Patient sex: F
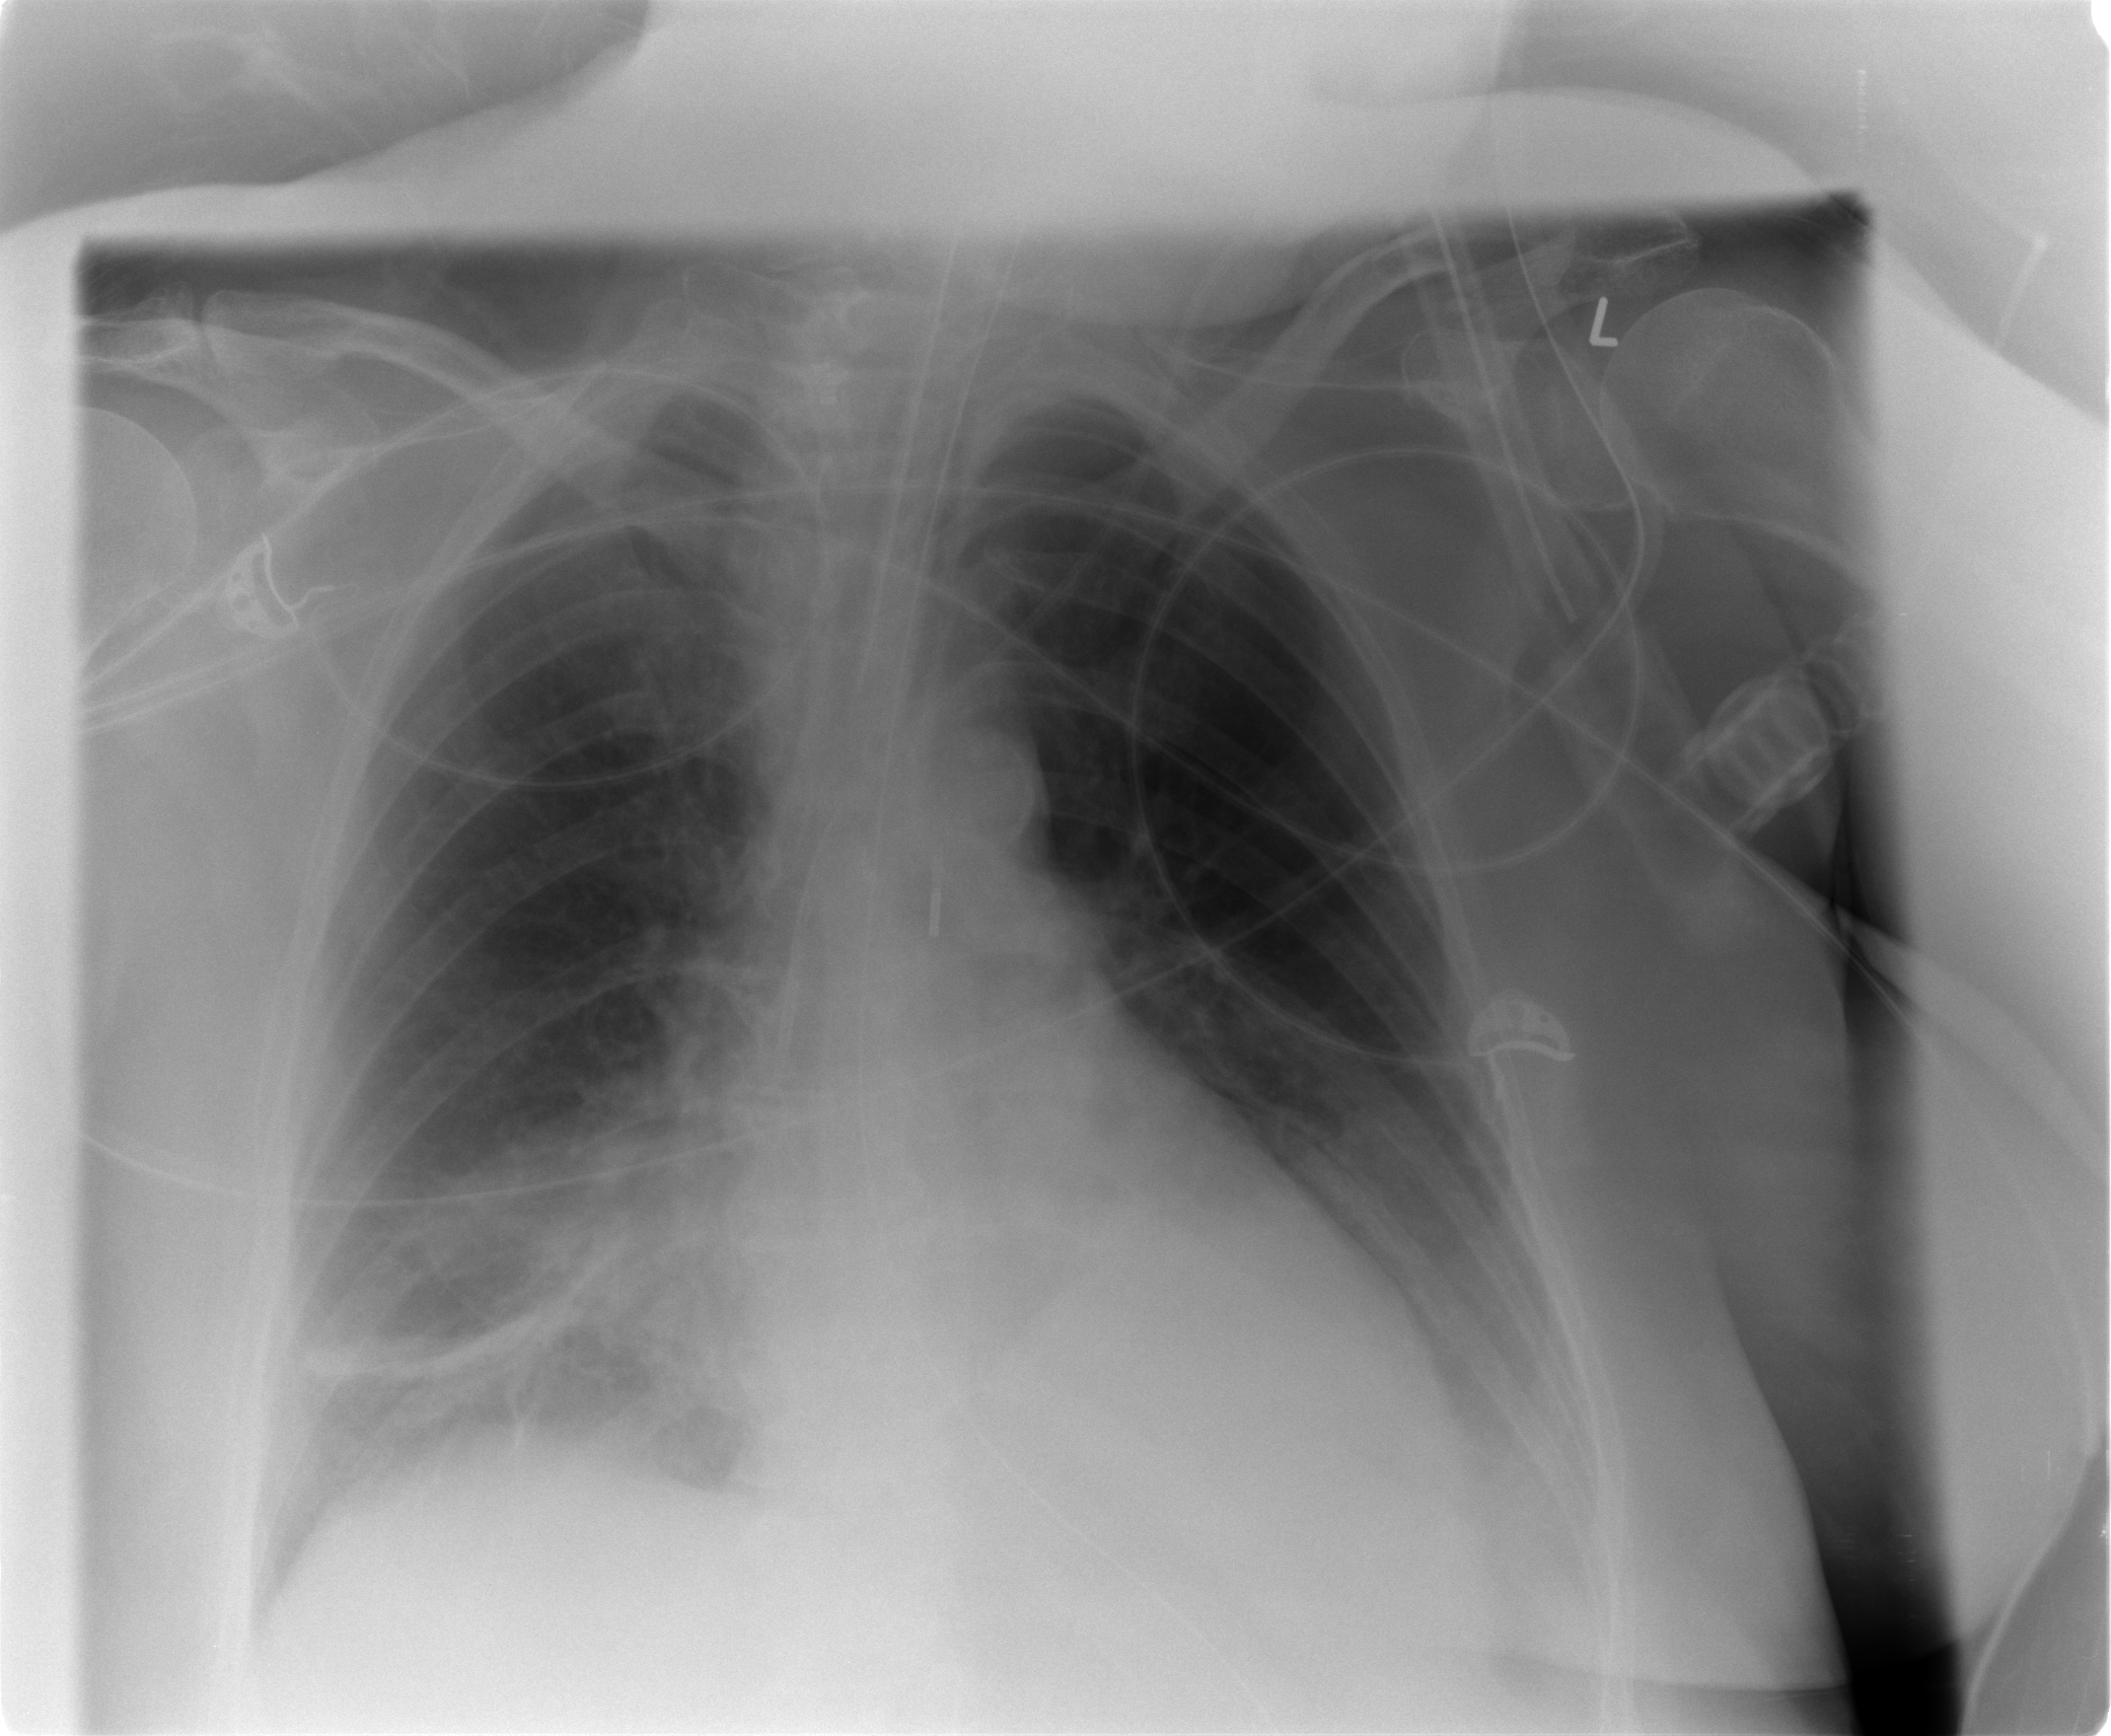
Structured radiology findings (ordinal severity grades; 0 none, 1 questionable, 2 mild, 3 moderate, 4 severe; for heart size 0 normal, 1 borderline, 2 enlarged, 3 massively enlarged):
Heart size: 0
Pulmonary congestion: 0
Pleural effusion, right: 2
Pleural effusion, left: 1
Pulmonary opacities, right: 2
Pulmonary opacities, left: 0
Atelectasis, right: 2
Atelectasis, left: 1